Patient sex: M
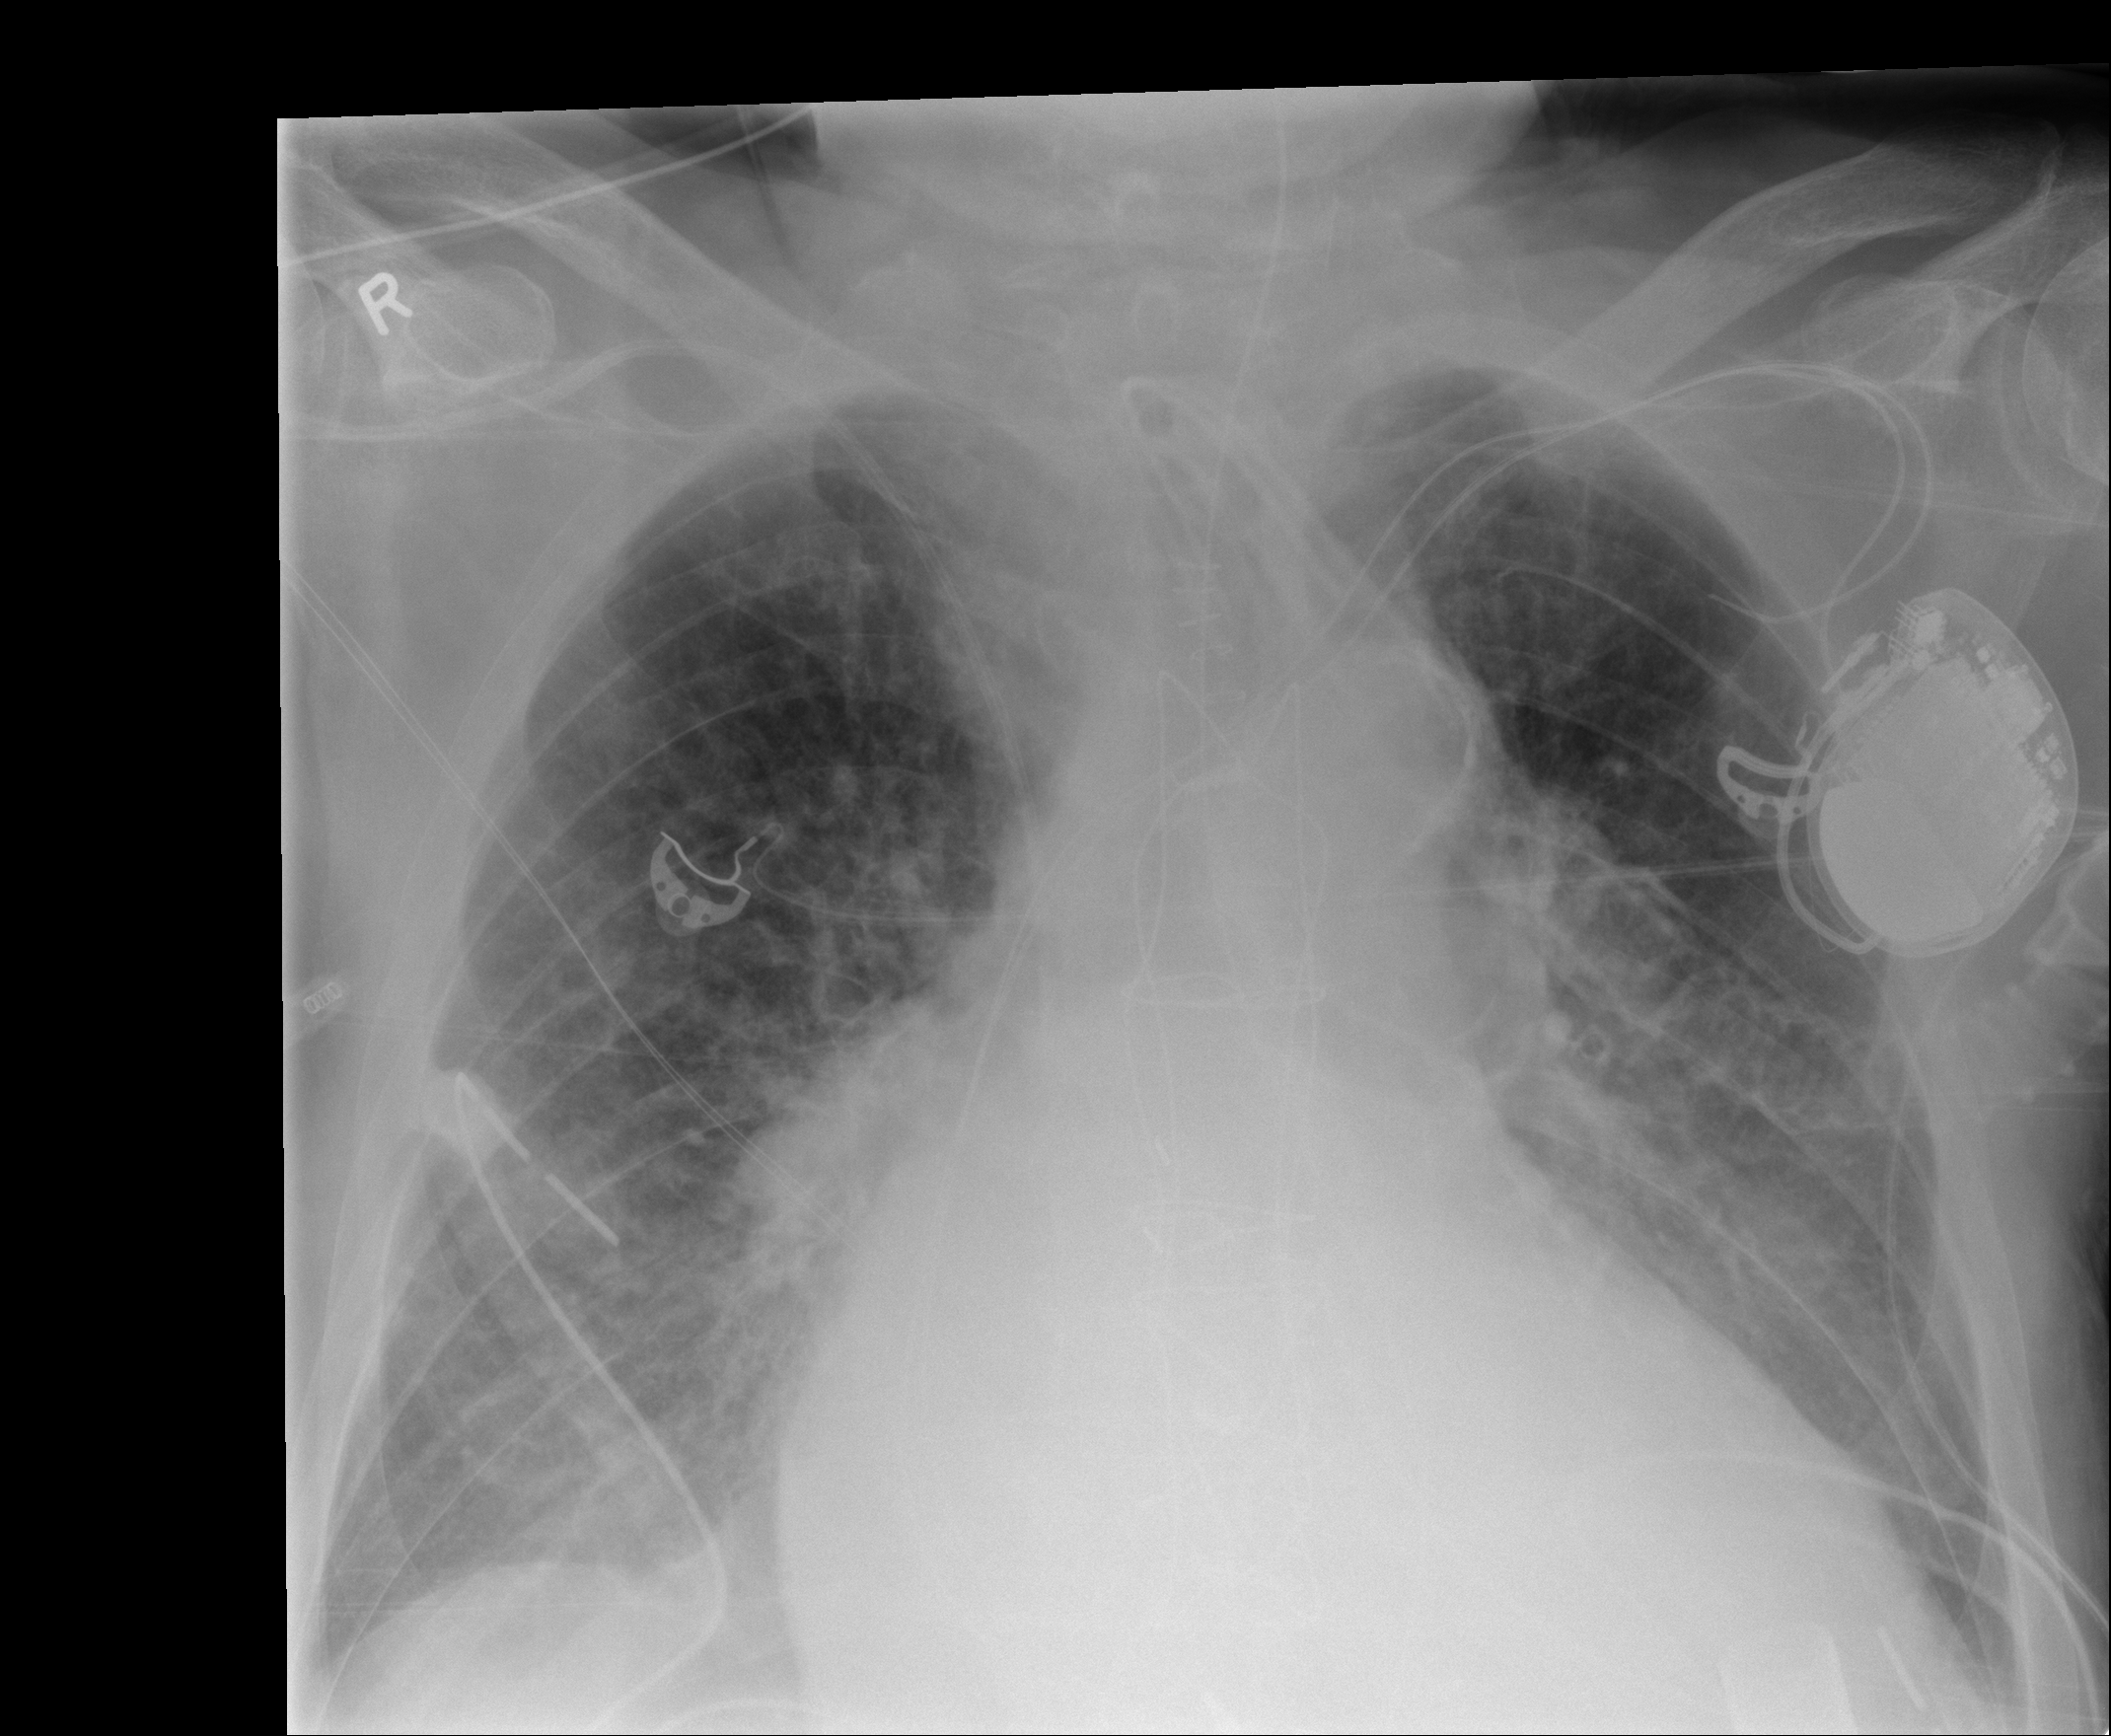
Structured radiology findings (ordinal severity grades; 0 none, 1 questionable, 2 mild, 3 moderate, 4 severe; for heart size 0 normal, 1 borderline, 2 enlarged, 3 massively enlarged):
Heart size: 2
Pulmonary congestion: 2
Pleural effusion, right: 2
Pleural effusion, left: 1
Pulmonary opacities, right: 0
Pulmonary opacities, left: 0
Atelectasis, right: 2
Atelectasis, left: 2